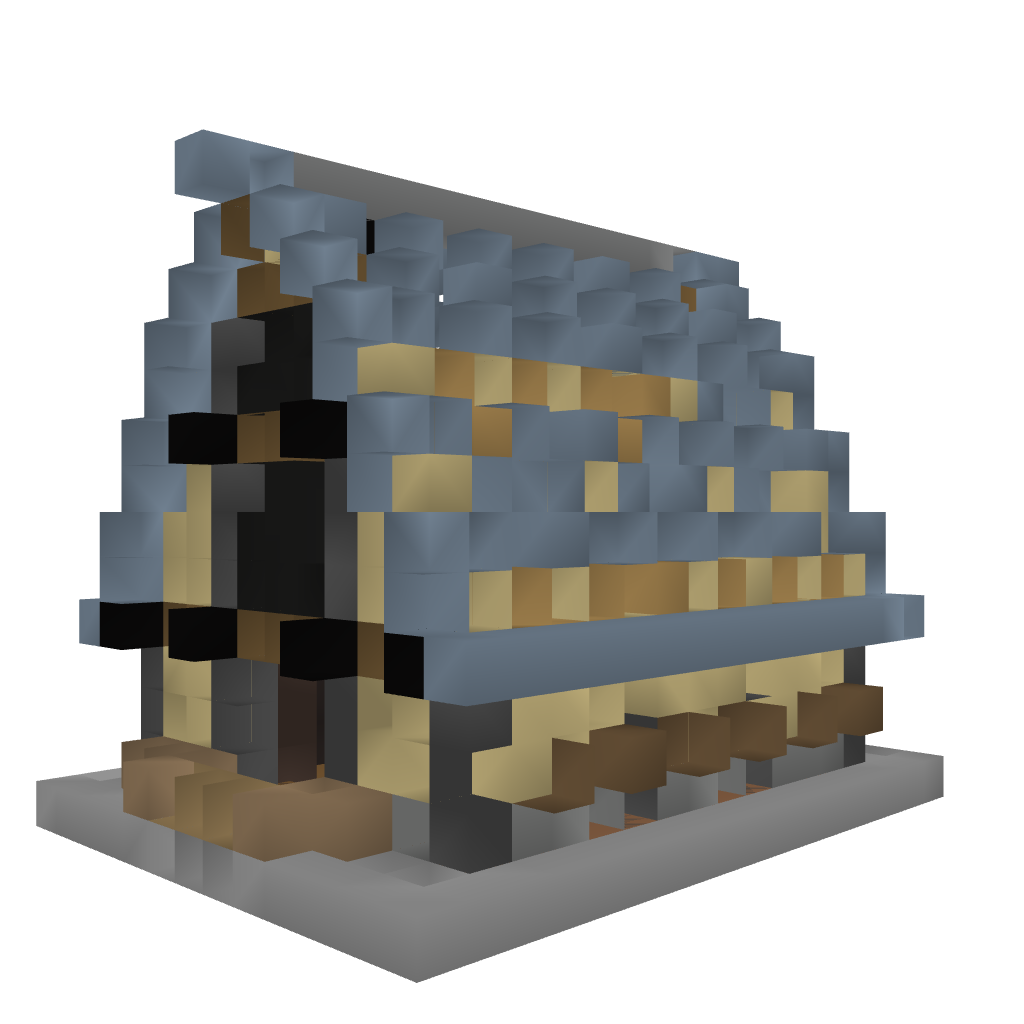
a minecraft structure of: EveV's Horse Barn